Question: In short, I want to achieve this layout using swing:

Notice two main objectives:
- JPanels behaves as text, they are wrapped to of a window,
and in case of lack of space, they are wraped to next "lines" of
JPanels.- There is no horizontal scorll, but vertical scroll is present to
privide access to view all possible elements in window.
<URL> as standalone java program with my updated more-random innermost textarea strings and left aligment.
The last step is to fix each-row top alignment of textareas in CPanel:
'((WrapLayout)getLayout()).setAlignOnBaseline( true );'
'''
import java.awt.*;
import java.awt.event.*;
import javax.swing.*;
import javax.swing.border.Border;
public class APanel extends JScrollPane {
int width = 0;
public static String getRandomMultilineText() {
String filler = "";
int words = (int) (Math.random() * 7) + 1;
for ( int w = 0 ; w < words ; w++ ) {
int lettersInWord = (int) (Math.random() * 12) + 1;
for ( int l = 0 ; l < lettersInWord ; l++ ) {
filler += "a";
}
filler += "
";
}
return filler.trim();
}
public APanel() {
super();
setAlignmentX( LEFT_ALIGNMENT );
setAlignmentY( TOP_ALIGNMENT );
final Box B = Box.createVerticalBox();
B.setAlignmentX( LEFT_ALIGNMENT );
B.setAlignmentY( TOP_ALIGNMENT );
for ( int i = 0 ; i < 4 ; i++ ) {
B.add( new CPanel() {
//Important!!! Make sure the width always fits the screen
public Dimension getPreferredSize() {
Dimension result = super.getPreferredSize();
result.width = width - 20; // 20 is for the scroll bar width
return result;
}
} );
}
setViewportView( B );
//Important!!! Need to invalidate the Scroll pane, othewise it
//doesn't try to lay out when the container is shrunk
addComponentListener( new ComponentAdapter() {
public void componentResized( ComponentEvent ce ) {
width = getWidth();
B.invalidate();
}
} );
}
// nothing really very special in this class - mostly here for demonstration
public static class CPanel extends JPanel {
public CPanel() {
super( new WrapLayout( WrapLayout.LEFT ) );
((WrapLayout)getLayout()).setAlignOnBaseline( true);
setOpaque( true );
setBackground( Color.gray );
setAlignmentY( TOP_ALIGNMENT );
setAlignmentX( LEFT_ALIGNMENT );
int wordGroups = (int) (Math.random() * 14) + 7;
//Adding test data (TextAreas)
for ( int i = 0 ; i < wordGroups ; i++ ) {
JTextArea ta = new JTextArea( getRandomMultilineText() );
ta.setAlignmentY( TOP_ALIGNMENT );
ta.setAlignmentX( LEFT_ALIGNMENT);
add( ta );
}
Border bx = BorderFactory.createTitledBorder( "Lovely container" );
setBorder( bx );
}
}
public static void main( String[] args ) {
final JFrame frame = new JFrame();
frame.setDefaultCloseOperation( JFrame.EXIT_ON_CLOSE );
frame.add( new APanel() );
frame.pack();
frame.setSize( 400 , 300 );
frame.setLocationRelativeTo( null );
frame.setVisible( true );
}
}
'''
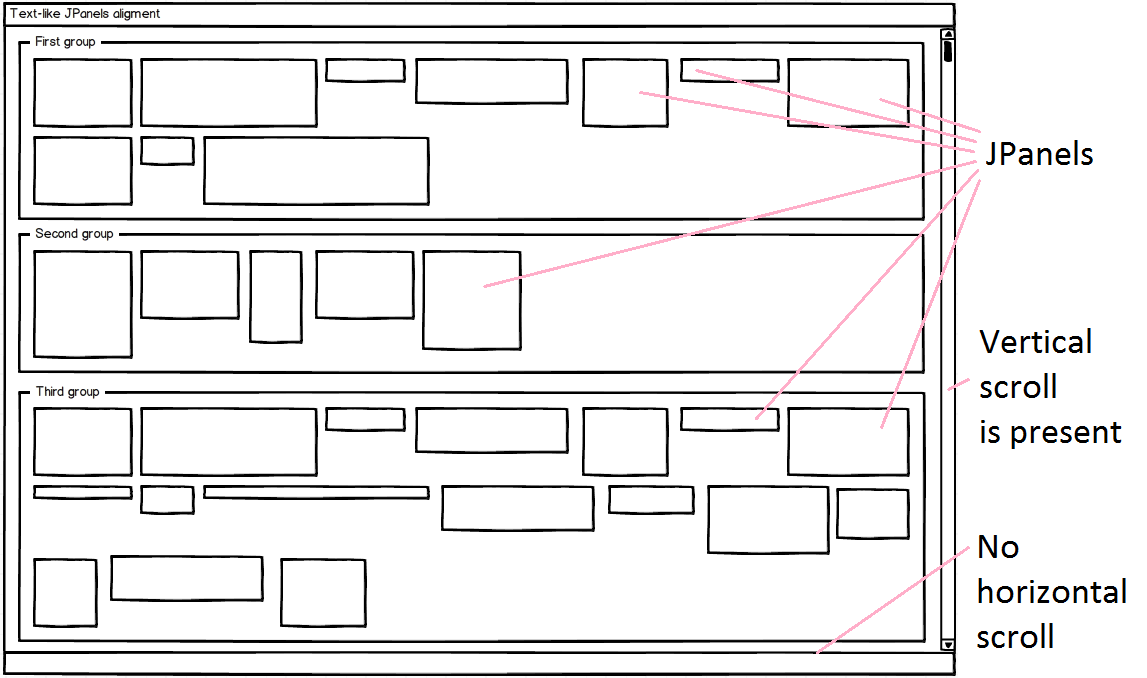
Answer: Your problem is your calculation of your preferredSize of panel C. This preferred size needs to both be overridden (for the width) and contain the default height.
I've put together a demonstration so you can see how this would be done:
'''
import java.awt.*;
import java.awt.event.*;
import javax.swing.*;
public class APanel extends JScrollPane {
int width = 0;
public APanel(){
super();
final Box B = Box.createVerticalBox();
for(int i = 0; i < 4; i++){
B.add(new CPanel(){
//Important!!! Make sure the width always fits the screen
public Dimension getPreferredSize(){
Dimension result = super.getPreferredSize();
result.width = width - 20; // 20 is for the scroll bar width
return result;
}
});
}
setViewportView(B);
//Important!!! Need to invalidate the Scroll pane, othewise it
//doesn't try to lay out when the container is shrunk
addComponentListener(new ComponentAdapter(){
public void componentResized(ComponentEvent ce){
width = getWidth();
B.invalidate();
}
});
}
// nothing really very special in this class - mostly here for demonstration
public static class CPanel extends JPanel{
//Test Data - not necessary
static StringBuffer fillerString;
static {
fillerString = new StringBuffer();
int i = 0;
for(char c = '0'; c < 'z'; c++){
fillerString.append(c);
if(i++ %10 == 0){
fillerString.append('
');
}
}
}
public CPanel(){
super(new WrapLayout());
setOpaque(true);
setBackground(Color.gray);
//Adding test data (TextAreas)
for(int i = 0; i < 9; i++){
JTextArea ta = new JTextArea(fillerString.toString());
ta.setAlignmentX(LEFT_ALIGNMENT);
add(ta);
}
setBorder(BorderFactory.createTitledBorder("Lovely container"));
}
}
public static void main(String[] args){
final JFrame frame = new JFrame();
frame.setDefaultCloseOperation(JFrame.EXIT_ON_CLOSE);
frame.add(new APanel());
frame.pack();
frame.setSize(400, 300);
frame.setLocationRelativeTo(null);
frame.setVisible(true);
}
}
'''